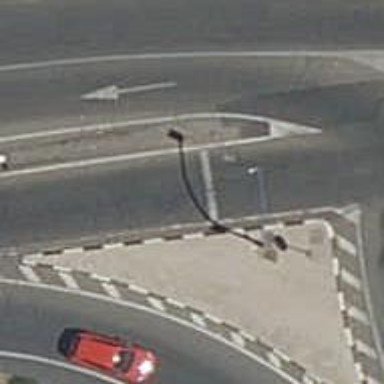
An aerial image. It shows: Road with traffic signals.